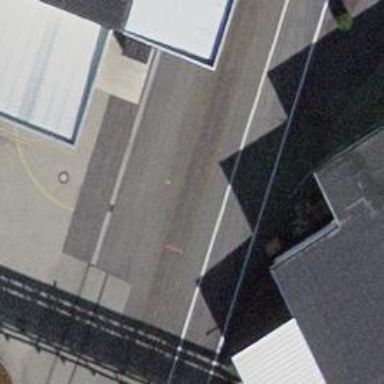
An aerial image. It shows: Railway switch.